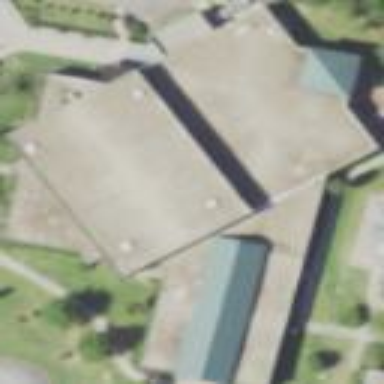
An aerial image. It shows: Building that serves as educational institution office.